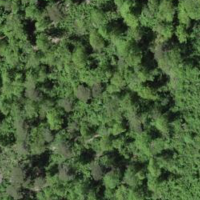
EUNIS habitat code: 44
Species observed at this site:
Juniperus communis